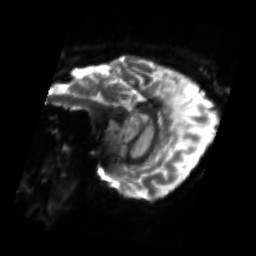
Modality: sbref
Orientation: sagittal
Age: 67
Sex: female
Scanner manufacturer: siemens
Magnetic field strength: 3 T
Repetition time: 4.71 s
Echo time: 0.0906 s